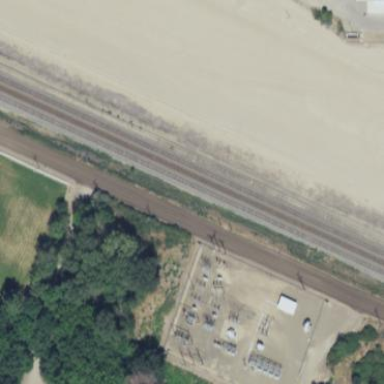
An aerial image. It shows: Power substation.